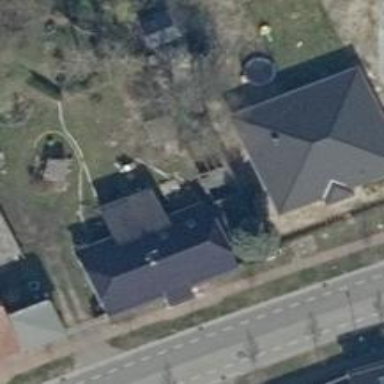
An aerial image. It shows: Simple house.